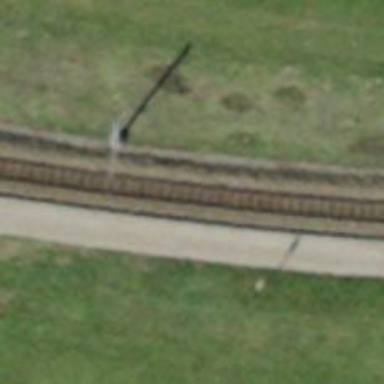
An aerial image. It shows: Stop position for public transport on the railway.